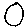
Label: circle